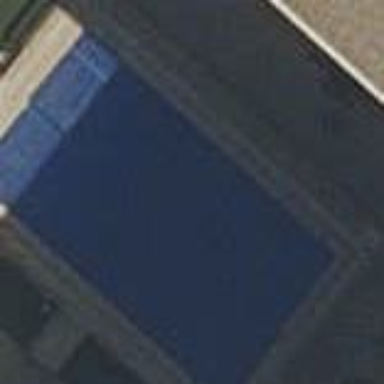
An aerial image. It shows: Swimming pool located in leisure land.